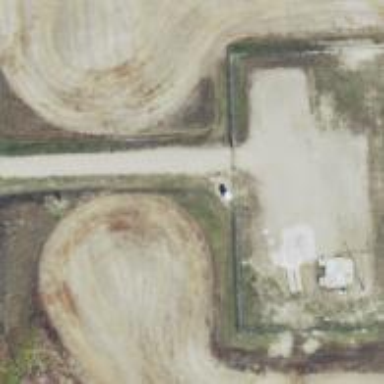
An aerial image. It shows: Military bunker within fenced area.